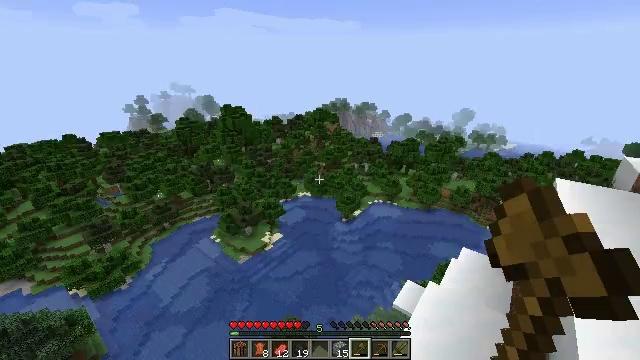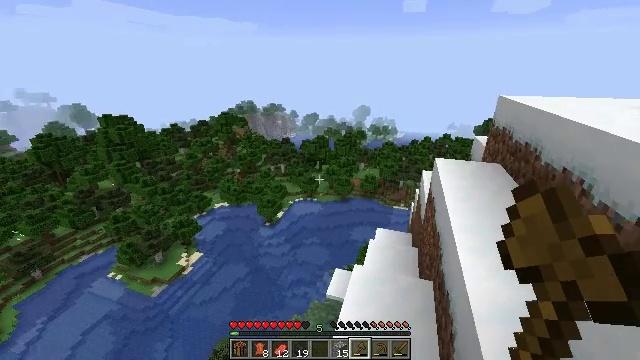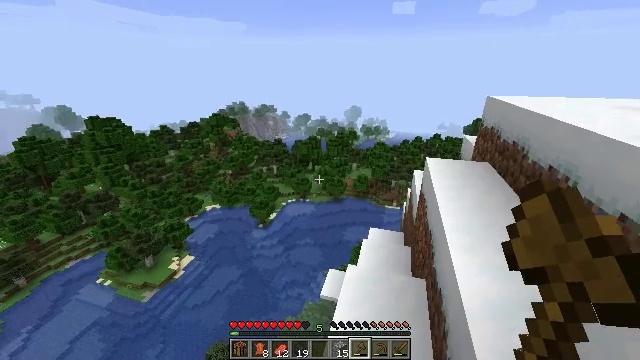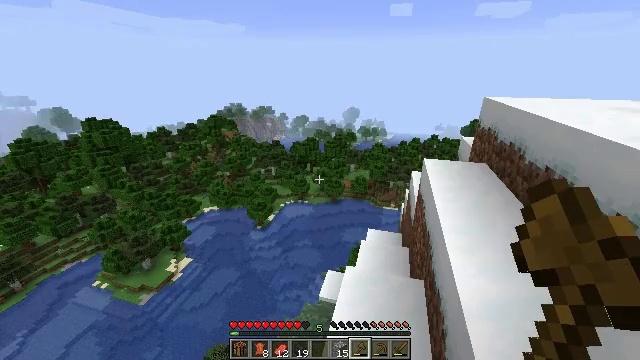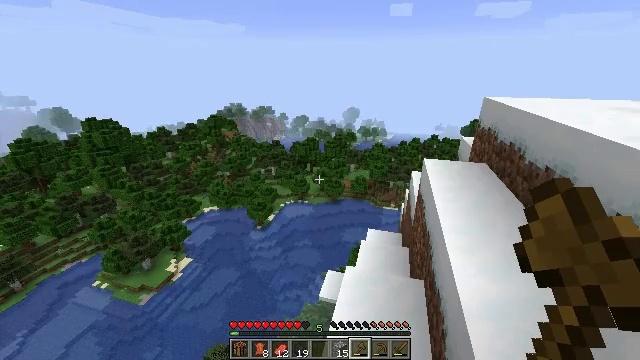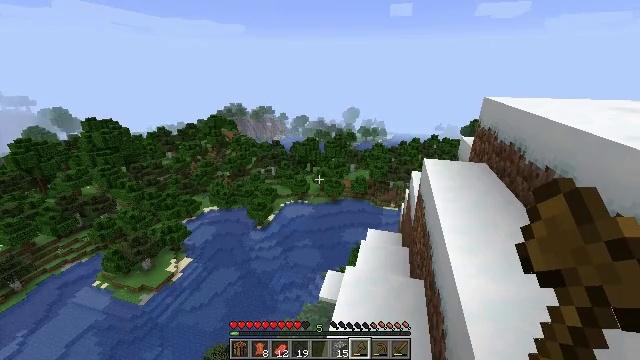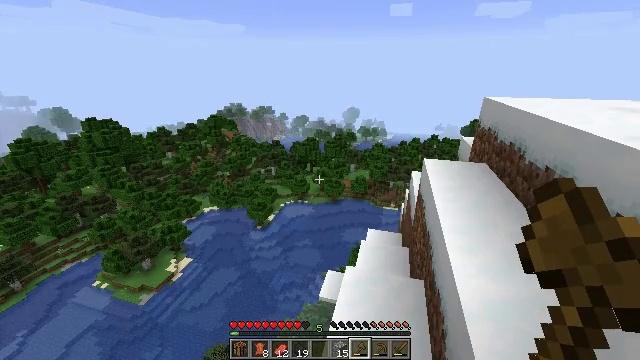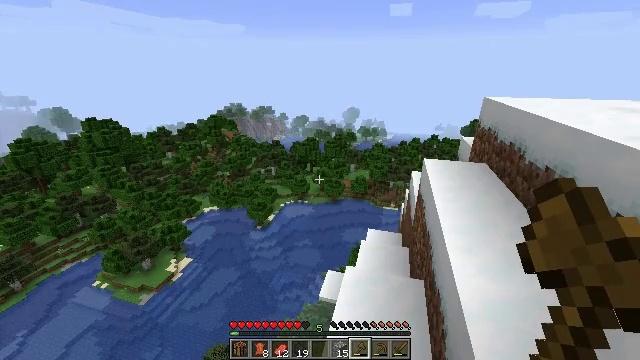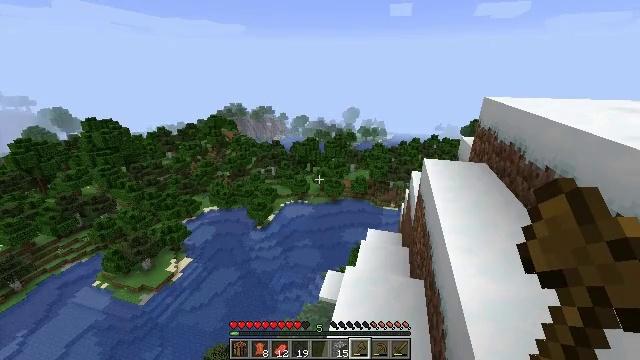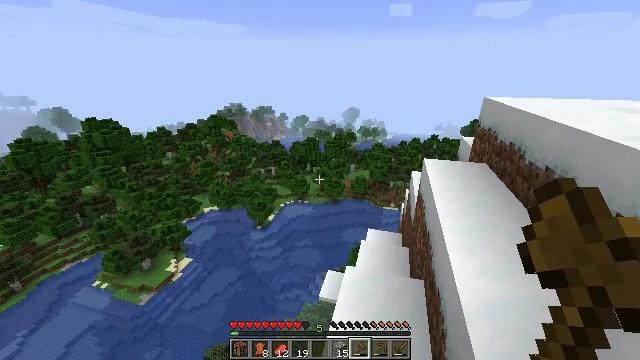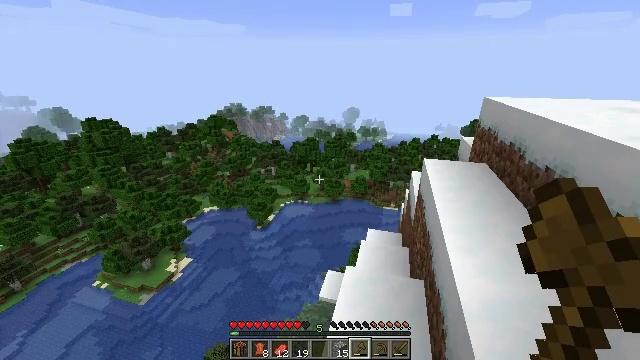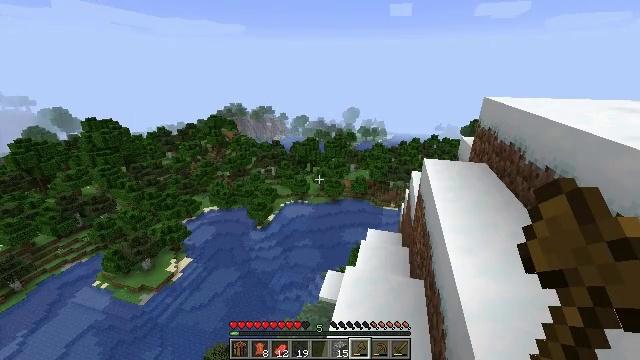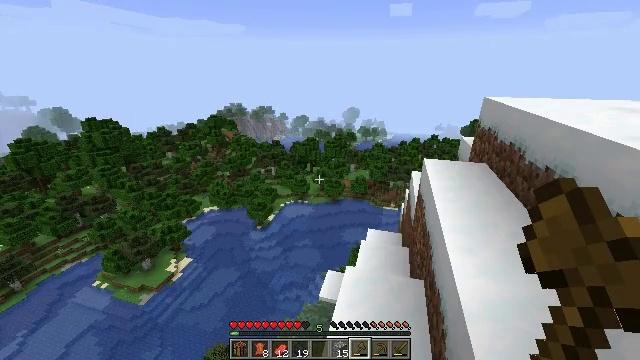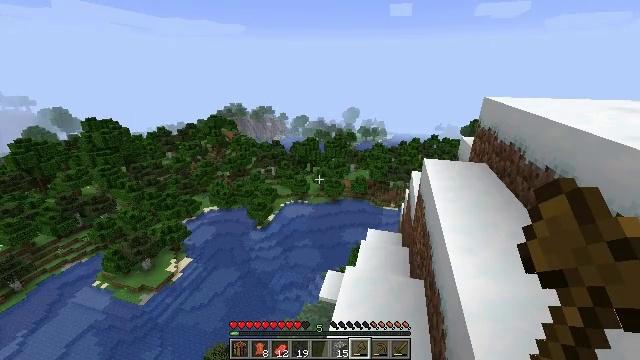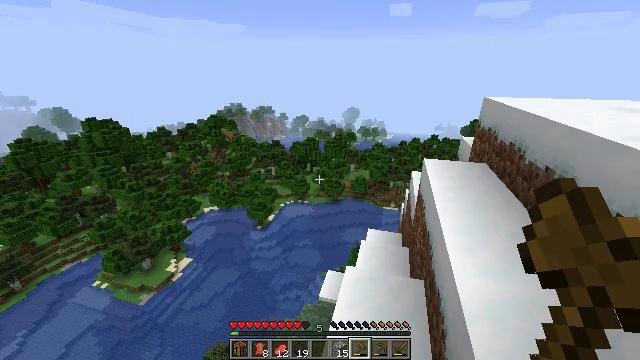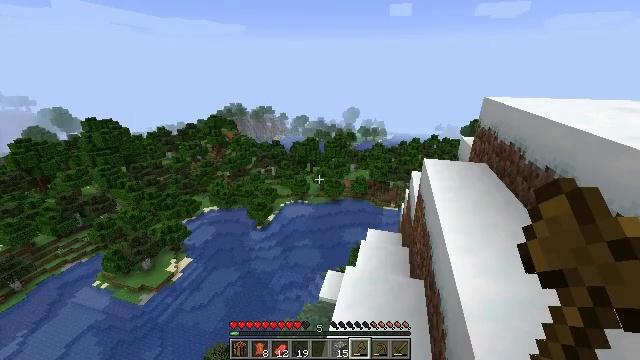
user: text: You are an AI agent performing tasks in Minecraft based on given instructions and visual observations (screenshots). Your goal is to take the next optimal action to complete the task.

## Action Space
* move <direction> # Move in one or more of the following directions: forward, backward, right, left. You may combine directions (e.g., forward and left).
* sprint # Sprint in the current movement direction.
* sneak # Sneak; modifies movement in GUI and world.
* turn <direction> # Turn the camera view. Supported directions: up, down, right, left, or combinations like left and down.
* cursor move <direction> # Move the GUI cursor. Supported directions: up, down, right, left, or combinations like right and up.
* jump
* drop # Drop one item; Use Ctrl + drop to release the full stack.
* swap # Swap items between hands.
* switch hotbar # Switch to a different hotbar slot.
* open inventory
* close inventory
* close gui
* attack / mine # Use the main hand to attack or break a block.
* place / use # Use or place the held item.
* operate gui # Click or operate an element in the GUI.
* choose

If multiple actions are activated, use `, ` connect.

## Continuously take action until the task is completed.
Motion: motion action
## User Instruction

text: Break the dark oak log in the forest.
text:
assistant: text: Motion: turn right
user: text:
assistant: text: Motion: turn right
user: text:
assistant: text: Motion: no_op
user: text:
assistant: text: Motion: no_op
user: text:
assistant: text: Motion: no_op
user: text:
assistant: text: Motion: no_op
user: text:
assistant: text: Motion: no_op
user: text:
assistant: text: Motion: no_op
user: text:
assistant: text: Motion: no_op
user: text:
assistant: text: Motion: no_op
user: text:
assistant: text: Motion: no_op
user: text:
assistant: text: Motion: no_op
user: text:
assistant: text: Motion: no_op
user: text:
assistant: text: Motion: no_op
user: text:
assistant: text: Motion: no_op
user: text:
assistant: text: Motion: no_op
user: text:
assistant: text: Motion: no_op
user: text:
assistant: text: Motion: turn left
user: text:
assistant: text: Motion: turn left and down
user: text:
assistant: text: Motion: turn left and up
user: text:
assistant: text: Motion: turn left and up
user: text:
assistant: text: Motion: turn left
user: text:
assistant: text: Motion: no_op
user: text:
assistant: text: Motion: no_op
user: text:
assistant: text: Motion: no_op
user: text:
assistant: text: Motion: no_op
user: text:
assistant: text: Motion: turn left
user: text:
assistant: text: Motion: turn left
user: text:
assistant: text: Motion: turn left
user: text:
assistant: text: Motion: turn left